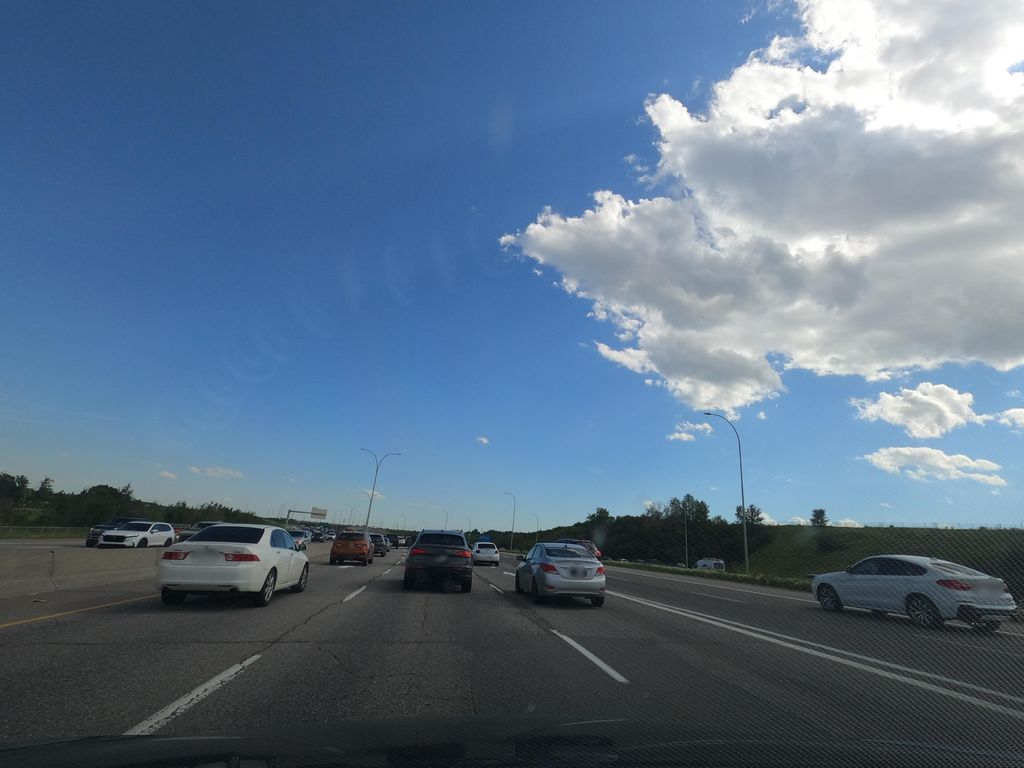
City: calgary